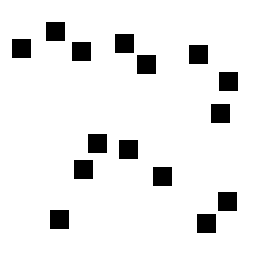
Squares: 15
Triangles: 0
Stars: 0
Total shapes: 15